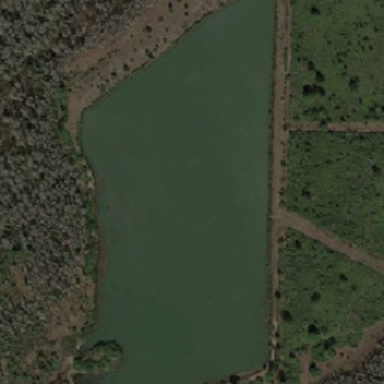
Many green trees are around the almost rectangular pond .